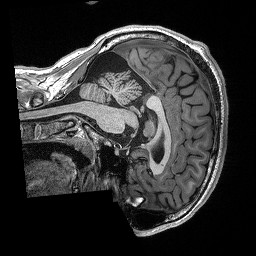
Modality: T1w
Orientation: sagittal
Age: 21
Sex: male